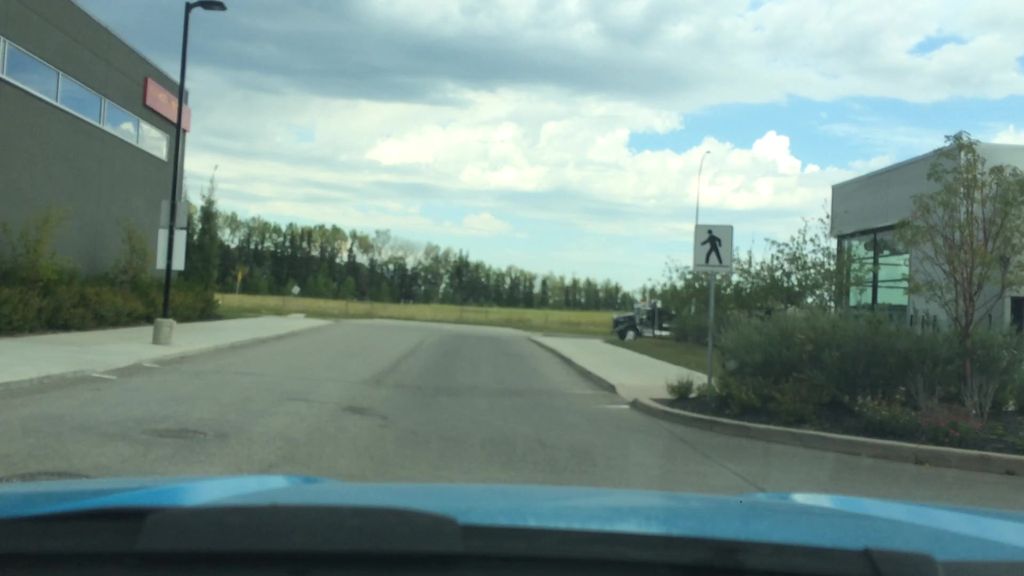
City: calgary